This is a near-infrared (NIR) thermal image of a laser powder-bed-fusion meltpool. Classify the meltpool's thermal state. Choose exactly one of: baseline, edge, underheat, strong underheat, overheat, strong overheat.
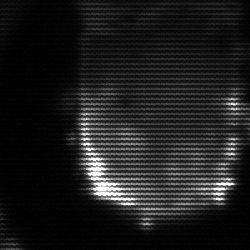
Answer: baseline